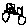
Label: car